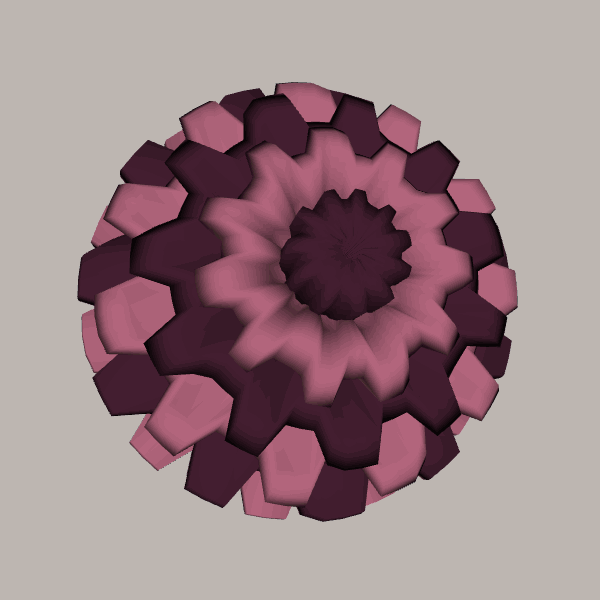
Background: light